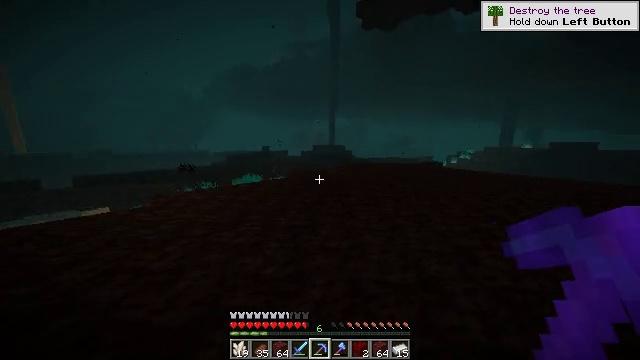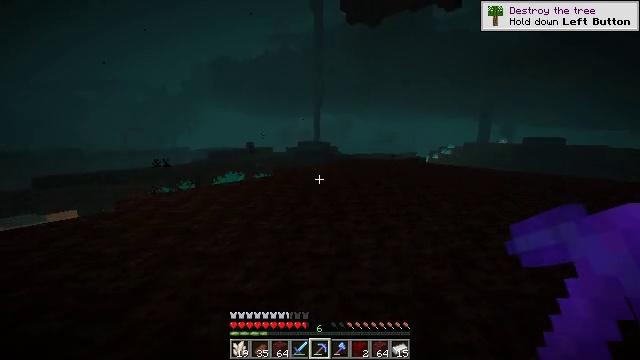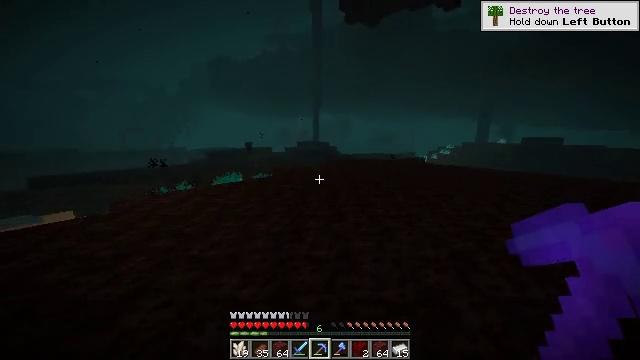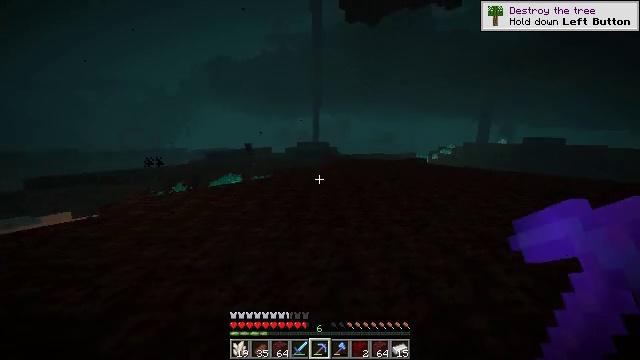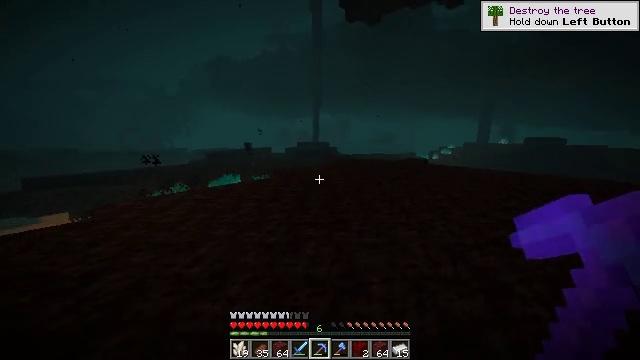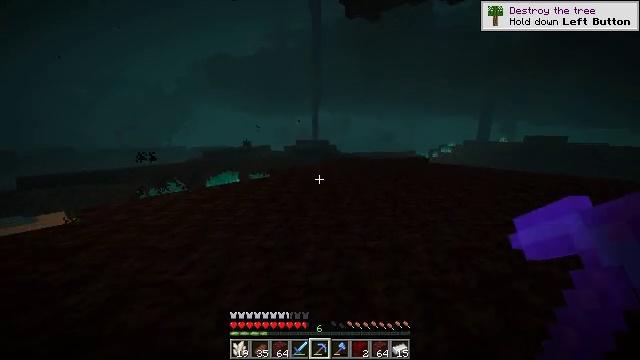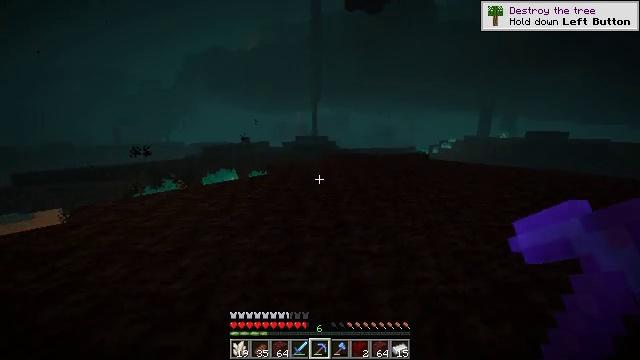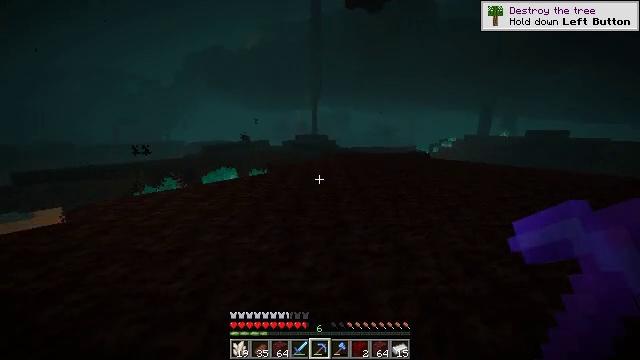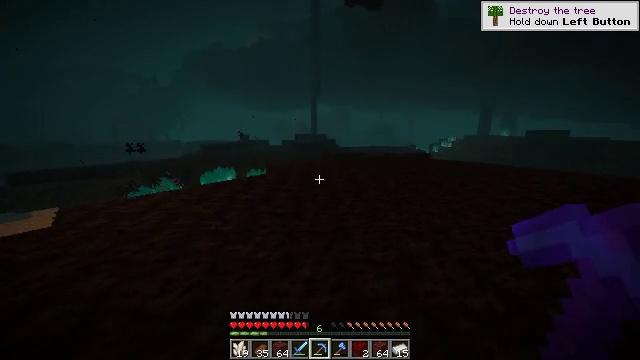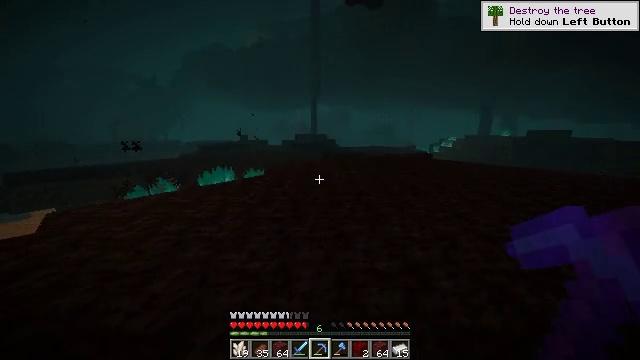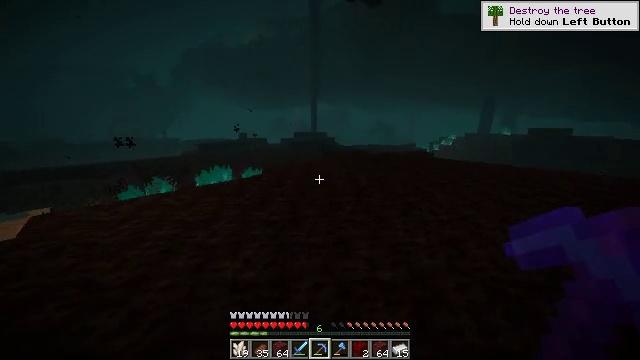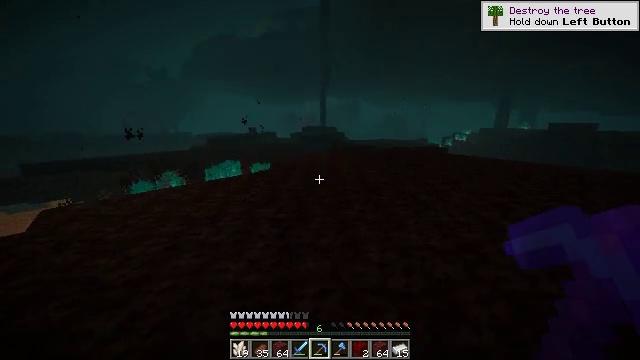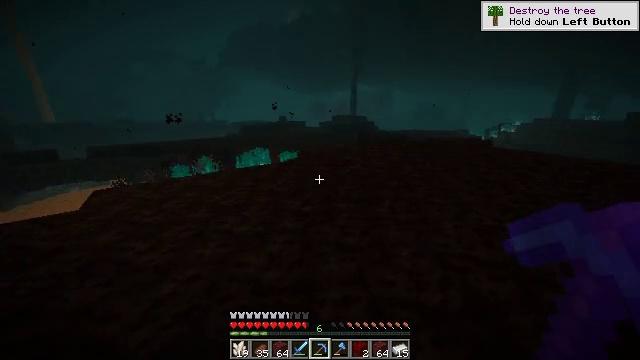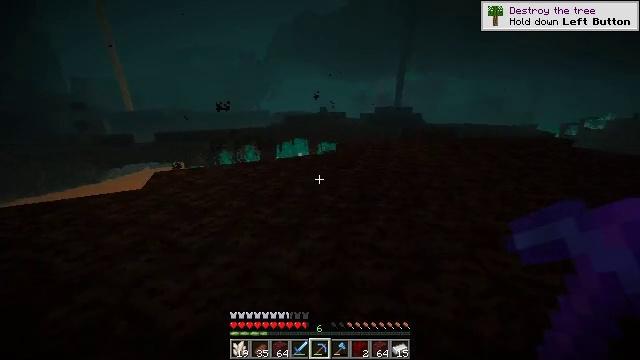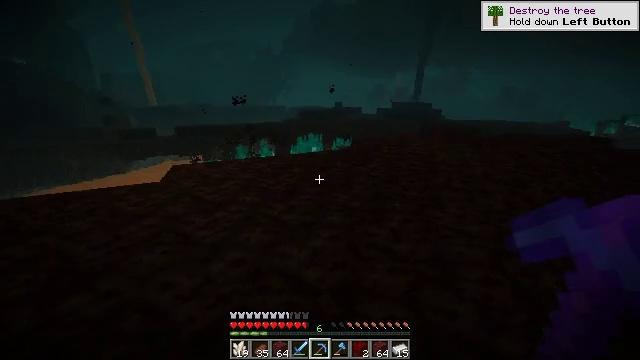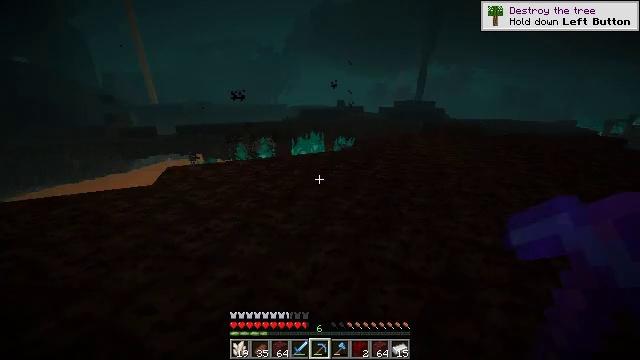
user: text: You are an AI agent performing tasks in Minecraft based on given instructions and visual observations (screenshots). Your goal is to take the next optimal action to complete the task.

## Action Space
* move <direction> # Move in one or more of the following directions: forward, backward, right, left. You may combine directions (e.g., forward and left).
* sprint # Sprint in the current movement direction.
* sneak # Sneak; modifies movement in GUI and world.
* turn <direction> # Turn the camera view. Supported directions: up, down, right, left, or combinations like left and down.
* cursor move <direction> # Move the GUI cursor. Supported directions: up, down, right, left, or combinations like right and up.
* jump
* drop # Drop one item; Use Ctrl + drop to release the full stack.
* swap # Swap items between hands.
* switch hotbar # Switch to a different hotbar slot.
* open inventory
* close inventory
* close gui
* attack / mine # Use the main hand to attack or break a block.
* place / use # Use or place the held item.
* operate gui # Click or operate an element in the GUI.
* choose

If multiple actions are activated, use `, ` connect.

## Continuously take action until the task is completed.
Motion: motion action
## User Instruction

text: Dig up the bone block in the desert or swamp biome.
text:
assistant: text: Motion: move forward, turn right and down
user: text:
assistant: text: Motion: move forward
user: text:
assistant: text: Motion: move forward, sprint
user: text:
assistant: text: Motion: move forward, sprint
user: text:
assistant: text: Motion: move forward, sprint
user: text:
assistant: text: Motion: move forward, sprint, turn down
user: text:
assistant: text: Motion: move forward, sprint
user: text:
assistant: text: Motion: move forward, sprint
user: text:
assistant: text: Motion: move forward
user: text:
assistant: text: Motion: move forward
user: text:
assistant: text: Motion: move forward, turn left and down
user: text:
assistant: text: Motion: move forward, turn left and down
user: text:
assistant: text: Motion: move forward, turn left and down
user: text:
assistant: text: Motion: move forward, turn left and down
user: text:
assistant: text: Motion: move forward
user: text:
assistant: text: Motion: move forward
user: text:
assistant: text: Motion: move forward
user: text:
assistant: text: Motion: move forward, sprint
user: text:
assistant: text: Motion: move forward, sprint
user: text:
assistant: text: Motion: move forward, sprint
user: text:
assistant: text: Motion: move forward, sprint
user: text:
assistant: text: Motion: move forward, sprint
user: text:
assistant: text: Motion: move forward
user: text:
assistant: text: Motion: move forward, turn down
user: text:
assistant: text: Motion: move forward and move right, turn right and down
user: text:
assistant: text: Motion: move forward and move right, turn right
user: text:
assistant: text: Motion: move forward and move right
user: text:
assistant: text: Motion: move forward and move right
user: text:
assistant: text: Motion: move forward and move right, sprint
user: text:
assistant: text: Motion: move forward and move right, sprint, turn right